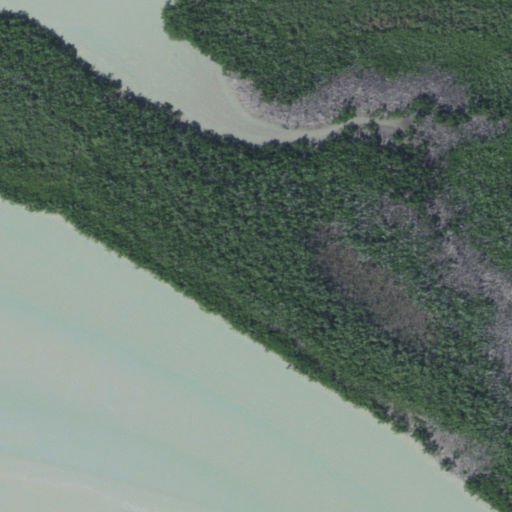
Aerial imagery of island in Florida named Margaret Key containing woody wetlands and open water